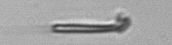
Label: fiber